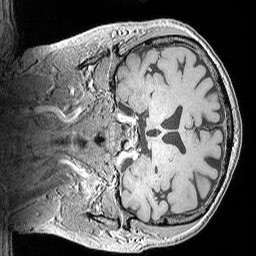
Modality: MP2RAGE
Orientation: coronal
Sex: male
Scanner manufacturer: siemens
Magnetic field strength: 3 T
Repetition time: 5 s
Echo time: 0.00292 s